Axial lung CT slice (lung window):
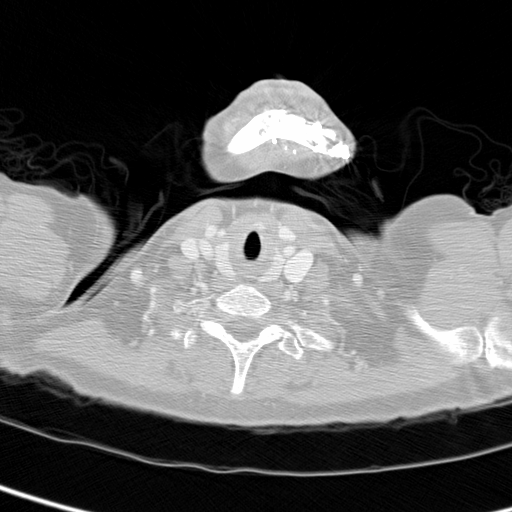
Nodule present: no